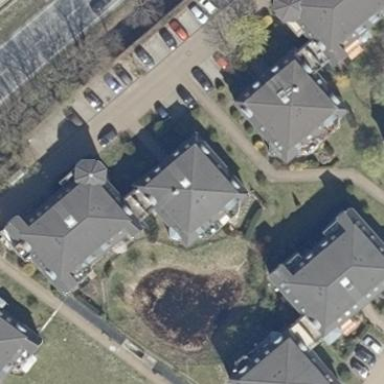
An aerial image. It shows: Residential building with mansard roof.